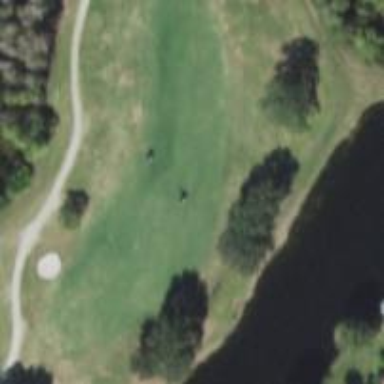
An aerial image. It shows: Golf hole.